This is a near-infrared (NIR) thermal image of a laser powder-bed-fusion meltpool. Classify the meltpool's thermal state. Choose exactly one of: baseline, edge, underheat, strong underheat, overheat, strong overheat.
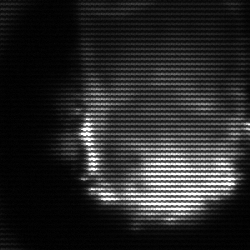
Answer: baseline